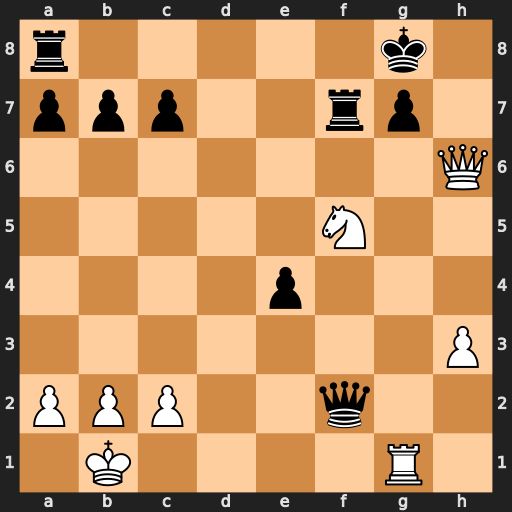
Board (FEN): r5k1/ppp2rp1/7Q/5N2/4p3/7P/PPP2q2/1K4R1
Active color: w
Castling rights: -
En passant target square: -
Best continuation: Rxg7+ Rxg7 Qxg7#